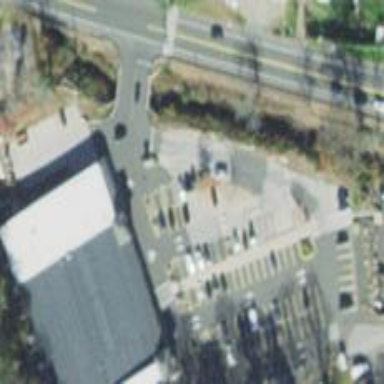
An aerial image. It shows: Part of building.